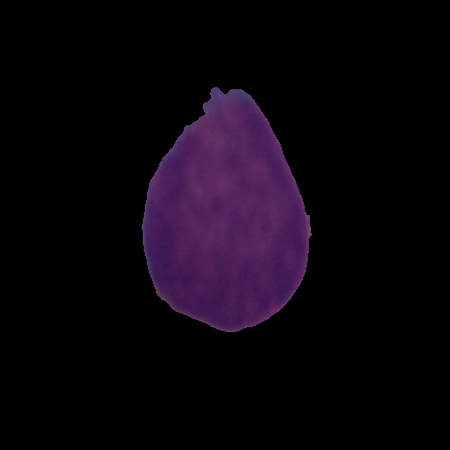
Label: cancer